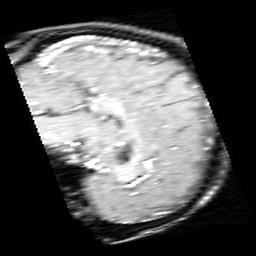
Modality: inplaneT1
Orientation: sagittal
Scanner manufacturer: ge
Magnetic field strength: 3 T
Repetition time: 0.2 s
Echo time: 0.0036 s